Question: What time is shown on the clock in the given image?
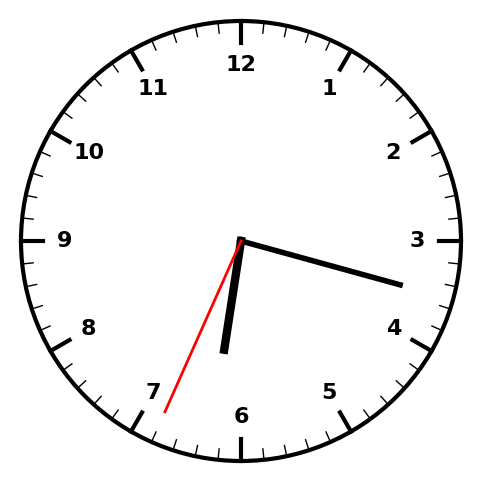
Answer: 06:17:34